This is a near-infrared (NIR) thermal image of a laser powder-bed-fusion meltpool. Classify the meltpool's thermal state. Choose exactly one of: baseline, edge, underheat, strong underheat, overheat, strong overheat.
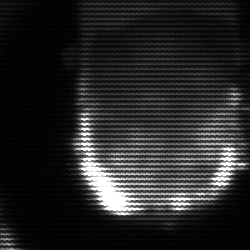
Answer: baseline